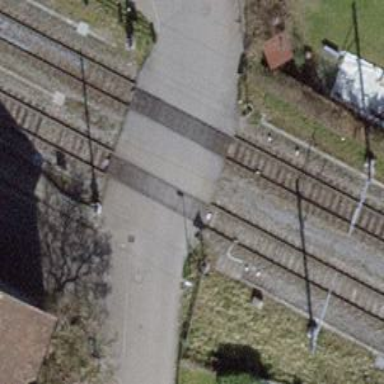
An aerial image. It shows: Level crossing along the railway.